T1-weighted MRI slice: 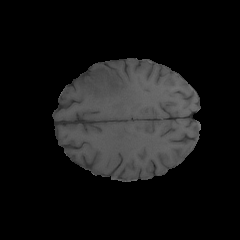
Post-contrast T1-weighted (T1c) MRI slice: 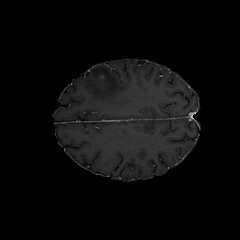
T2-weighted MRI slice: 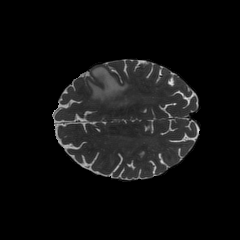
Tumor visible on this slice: yes